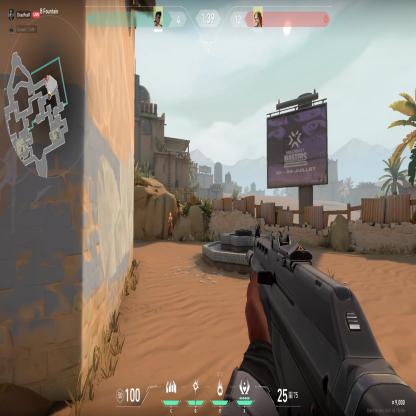
Label: enemy